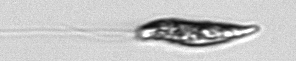
Label: Euglena